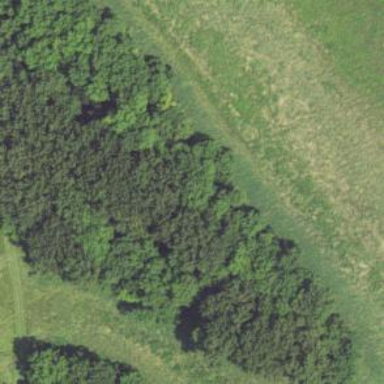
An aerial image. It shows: Beautiful woodland area.